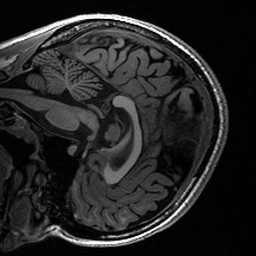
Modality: T1w
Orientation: sagittal
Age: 22
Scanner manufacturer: siemens
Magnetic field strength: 3 T
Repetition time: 2.4 s
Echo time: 0.00224 s